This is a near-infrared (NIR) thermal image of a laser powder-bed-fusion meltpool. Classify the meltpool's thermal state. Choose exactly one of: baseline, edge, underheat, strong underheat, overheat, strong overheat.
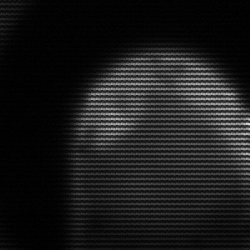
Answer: edge